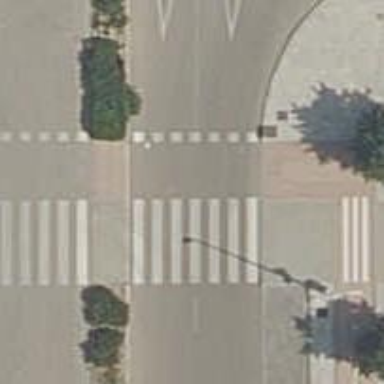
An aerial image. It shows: Uncontrolled road crossing.